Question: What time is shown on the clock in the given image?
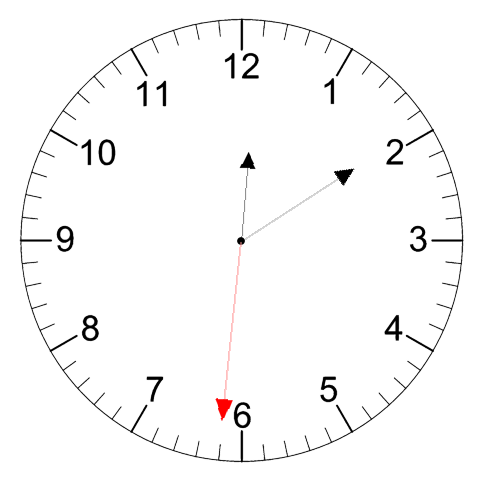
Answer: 12:09:31